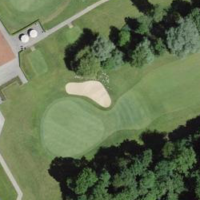
EUNIS habitat code: 53
Species observed at this site:
Allium ursinum